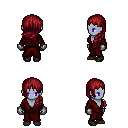
a pixel art fantasy rpg character, female body template, dark elf, purple skin, red robe, gold greaves, brunette left-swept hairstyle, metal gloves, black shoes, four views (front, back, left, right), 2x2 character sprite sheet, small pixel art, hard edges, no anti-aliasing